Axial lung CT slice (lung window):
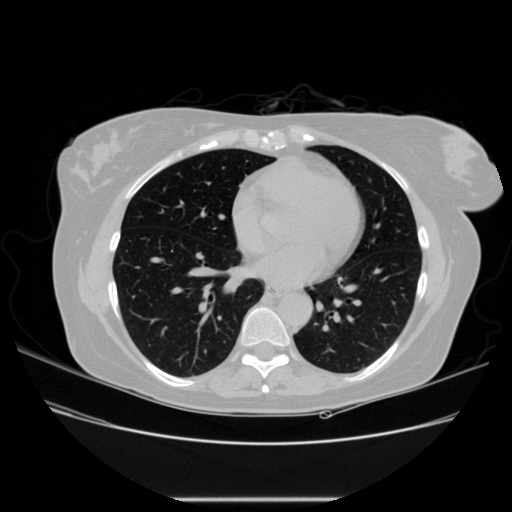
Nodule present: no